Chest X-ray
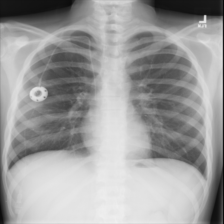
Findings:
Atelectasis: negative
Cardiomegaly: negative
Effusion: negative
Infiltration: negative
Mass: negative
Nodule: negative
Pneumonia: negative
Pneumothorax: negative
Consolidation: negative
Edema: negative
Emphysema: negative
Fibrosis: negative
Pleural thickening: negative
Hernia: negative